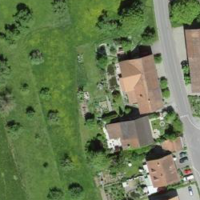
EUNIS habitat code: 55
Species observed at this site:
Euonymus europaeus